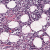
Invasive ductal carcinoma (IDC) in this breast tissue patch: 1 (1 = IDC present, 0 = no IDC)